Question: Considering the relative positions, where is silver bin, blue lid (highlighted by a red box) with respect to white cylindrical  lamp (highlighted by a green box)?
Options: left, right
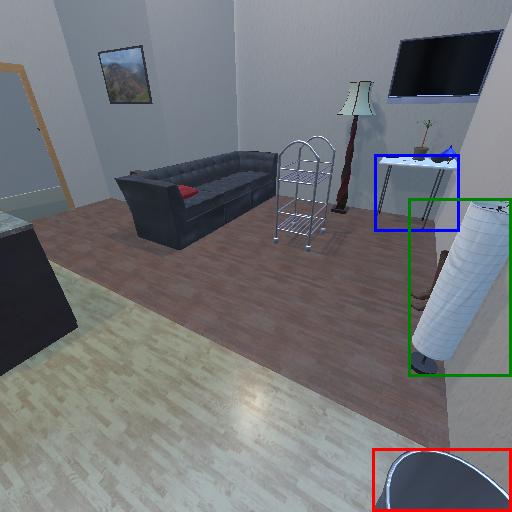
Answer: left